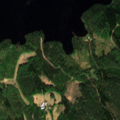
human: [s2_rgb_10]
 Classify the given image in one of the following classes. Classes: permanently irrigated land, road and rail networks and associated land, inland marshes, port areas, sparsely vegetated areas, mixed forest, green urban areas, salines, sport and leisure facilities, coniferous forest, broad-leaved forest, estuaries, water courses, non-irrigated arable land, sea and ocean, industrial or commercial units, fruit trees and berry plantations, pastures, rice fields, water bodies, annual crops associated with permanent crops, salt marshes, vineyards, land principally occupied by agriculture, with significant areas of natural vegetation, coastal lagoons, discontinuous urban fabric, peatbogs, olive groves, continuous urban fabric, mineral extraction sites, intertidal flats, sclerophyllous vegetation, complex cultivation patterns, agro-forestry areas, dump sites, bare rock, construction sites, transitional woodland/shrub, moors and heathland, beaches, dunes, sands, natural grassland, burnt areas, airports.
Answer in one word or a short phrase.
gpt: coniferous forest, mixed forest, water bodies